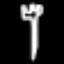
Label: fork